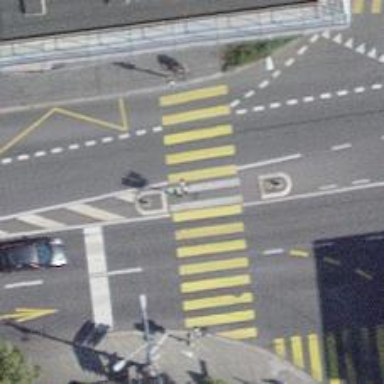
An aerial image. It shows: Crossing with traffic signals and zebra markings. There is pedestrian island at the crossing.